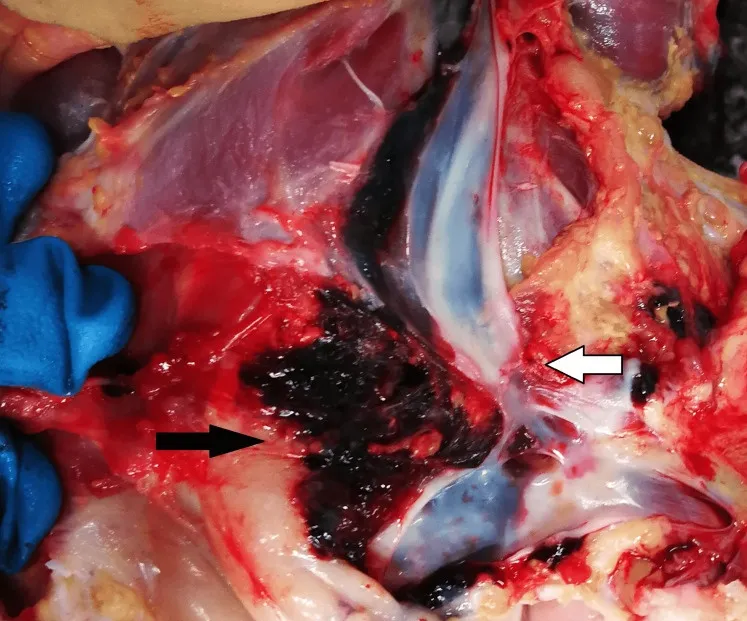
The cut internal jugular vein (white arrow) and the bruise of the soft tissues (black arrow).
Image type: medical_photograph (other_medical_photograph)